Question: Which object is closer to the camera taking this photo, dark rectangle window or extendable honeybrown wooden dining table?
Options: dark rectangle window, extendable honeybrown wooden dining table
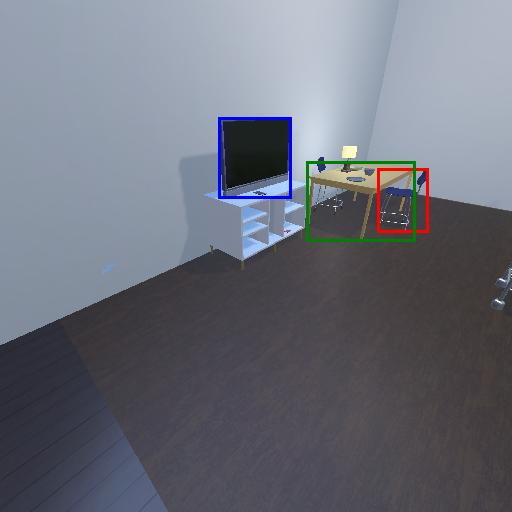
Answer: dark rectangle window